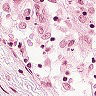
Metastatic tissue present: no